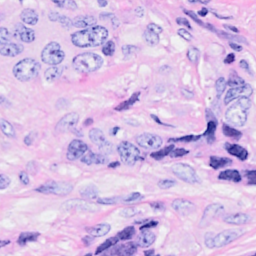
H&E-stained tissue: Breast